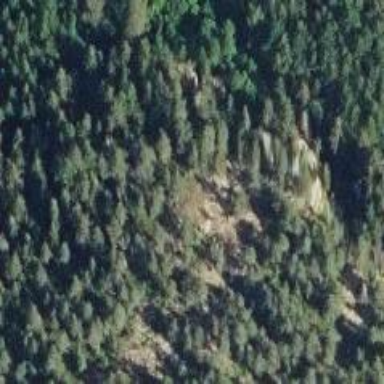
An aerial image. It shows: Natural cliff.